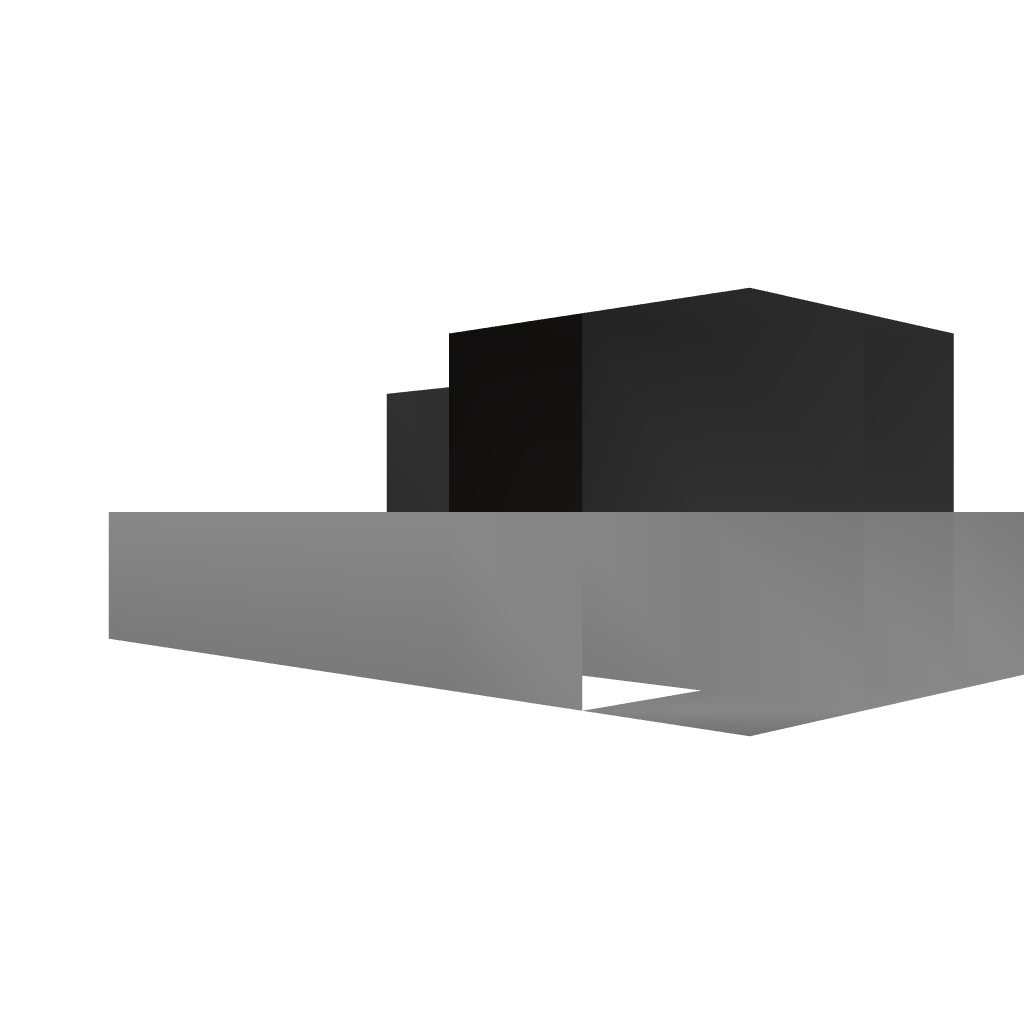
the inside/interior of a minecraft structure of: Snow Mansion